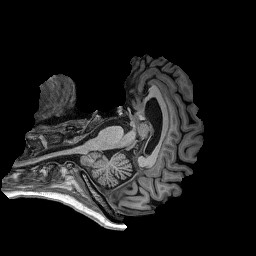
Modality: T1w
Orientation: axial
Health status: healthy